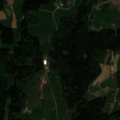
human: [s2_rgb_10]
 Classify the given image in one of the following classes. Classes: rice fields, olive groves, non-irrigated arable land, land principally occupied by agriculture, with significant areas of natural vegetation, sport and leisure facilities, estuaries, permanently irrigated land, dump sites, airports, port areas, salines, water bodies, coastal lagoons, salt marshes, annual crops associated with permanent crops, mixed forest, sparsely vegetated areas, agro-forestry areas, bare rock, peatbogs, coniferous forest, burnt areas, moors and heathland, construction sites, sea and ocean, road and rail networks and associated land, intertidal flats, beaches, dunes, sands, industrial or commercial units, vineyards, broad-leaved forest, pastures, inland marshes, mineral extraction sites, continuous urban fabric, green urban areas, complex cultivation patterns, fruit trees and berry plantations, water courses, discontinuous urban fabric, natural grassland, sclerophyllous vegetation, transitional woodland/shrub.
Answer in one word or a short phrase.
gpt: pastures, complex cultivation patterns, mixed forest